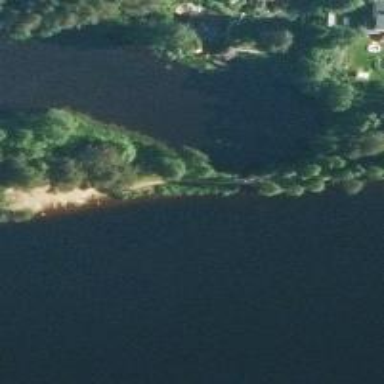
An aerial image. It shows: Beach area ideal for swimming.